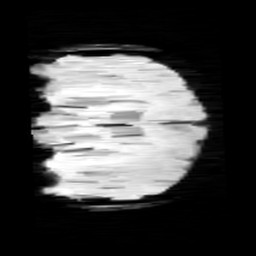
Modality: minIP
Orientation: coronal
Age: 11
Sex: female
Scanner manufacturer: siemens
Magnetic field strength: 3 T
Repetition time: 0.027 s
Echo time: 0.02 s